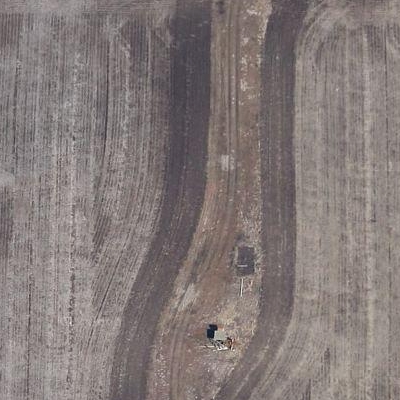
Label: Field